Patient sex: M
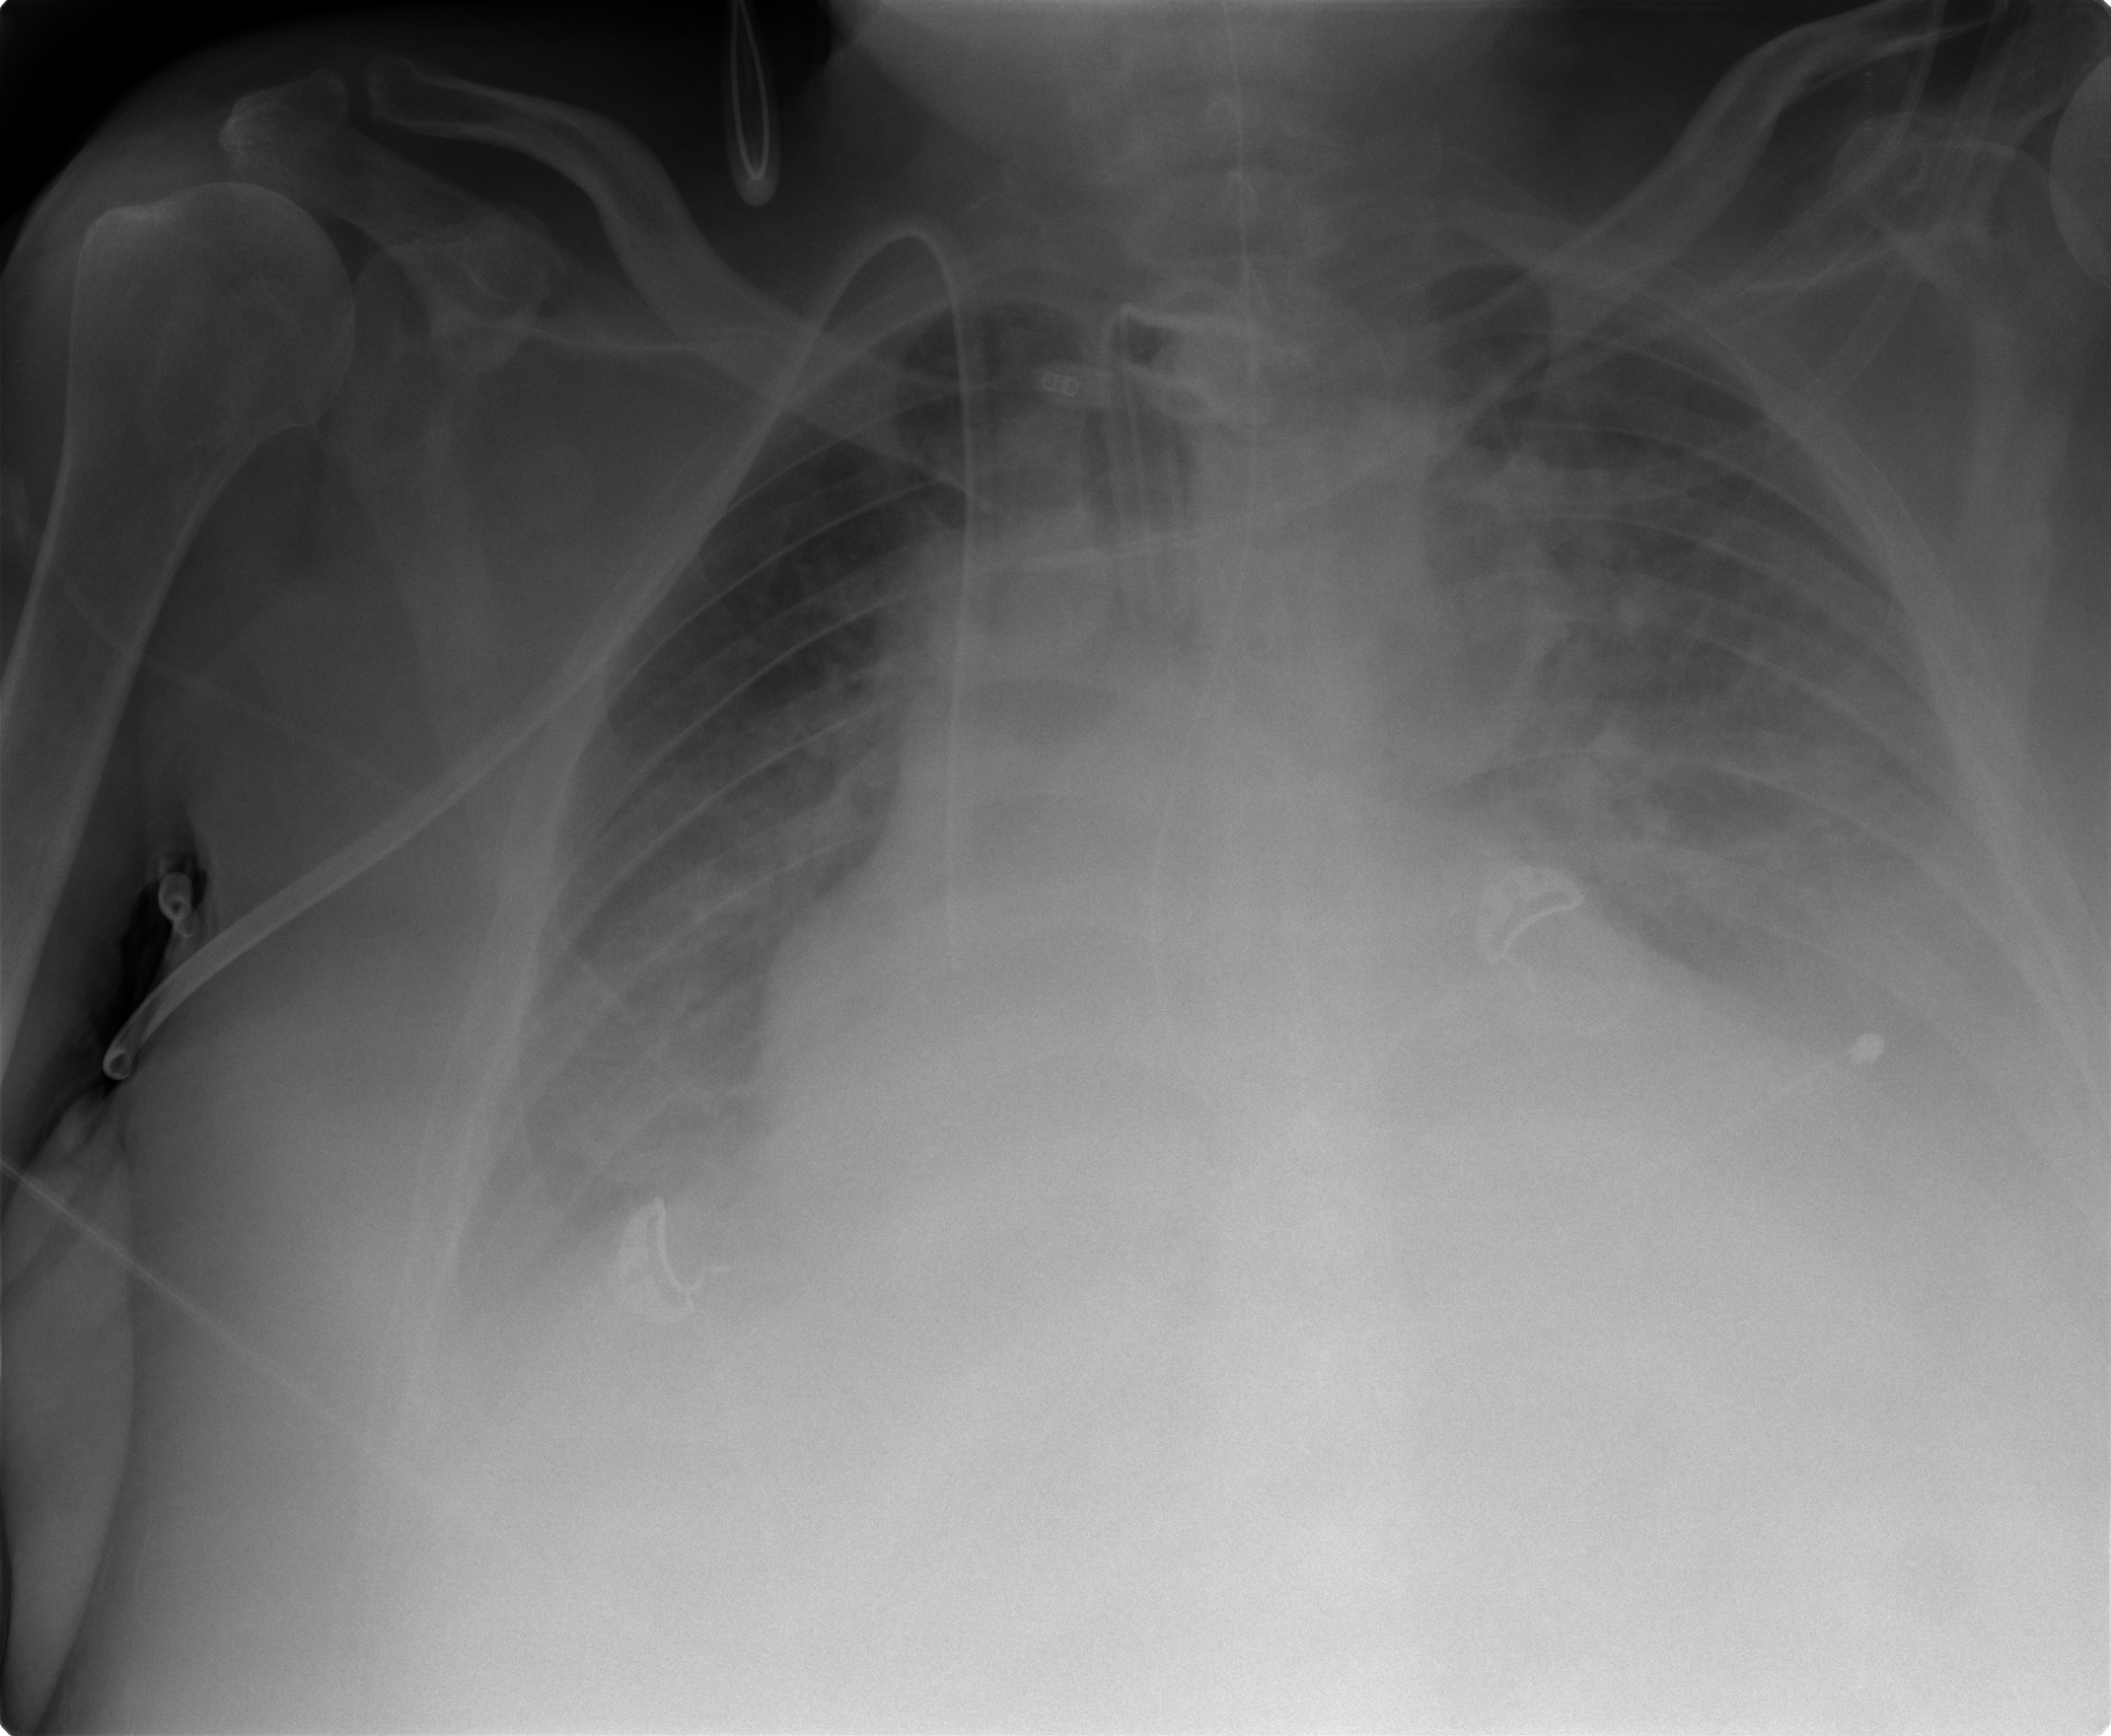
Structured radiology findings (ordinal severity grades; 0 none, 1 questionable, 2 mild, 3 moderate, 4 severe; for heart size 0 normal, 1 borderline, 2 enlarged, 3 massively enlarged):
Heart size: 1
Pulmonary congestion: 2
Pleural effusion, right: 2
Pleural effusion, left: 2
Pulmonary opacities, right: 1
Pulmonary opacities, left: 1
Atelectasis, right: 2
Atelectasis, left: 2